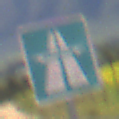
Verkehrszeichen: Autobahn
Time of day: MorningAfternoon
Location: Outdoor (RoadRail)
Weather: Clear
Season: NotSpecified
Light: Natural